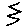
Label: zigzag